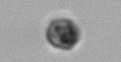
Label: Dinophyceae